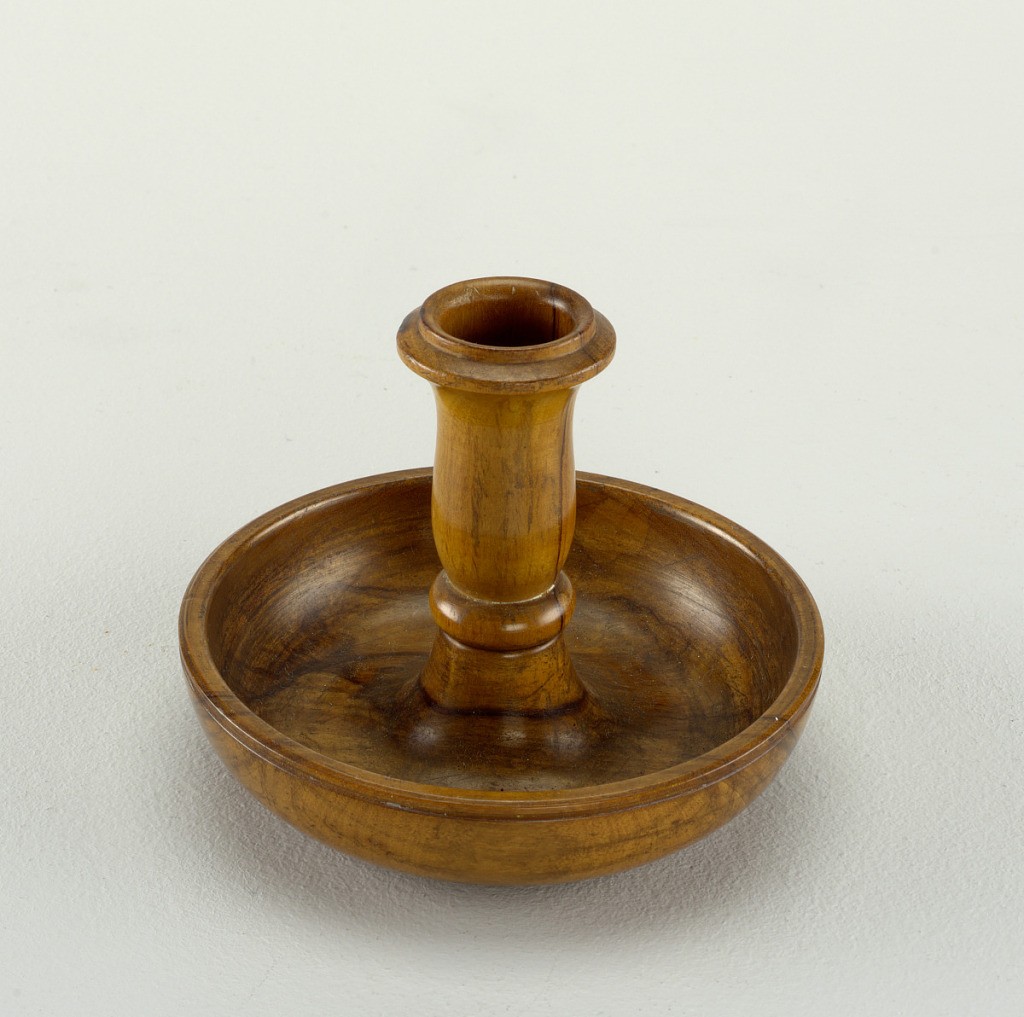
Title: Candlestick and socket
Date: late 18th–early 19th century
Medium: wood, turned
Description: The base of the candleholder is formed as a deep Saucer, with a central shaft threaded to accept the turned vase-shaped nozzle for the candle.